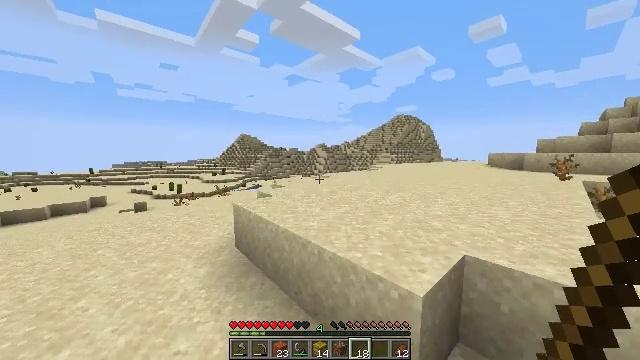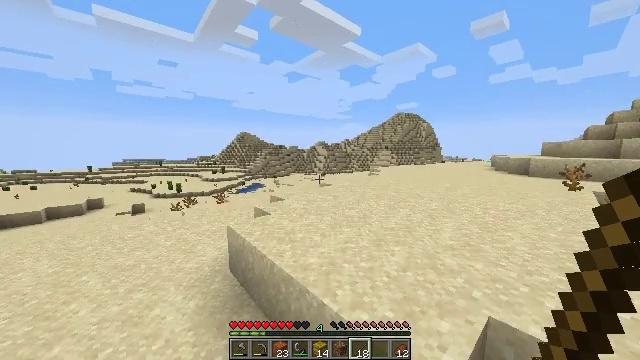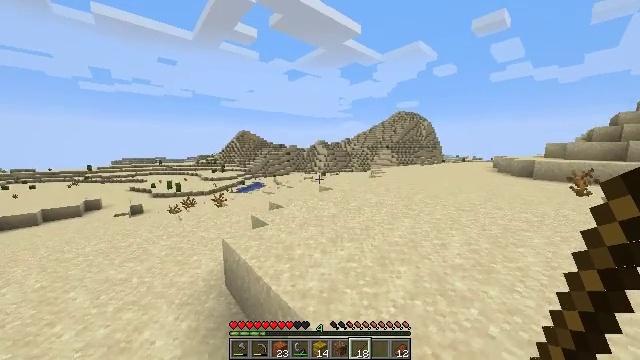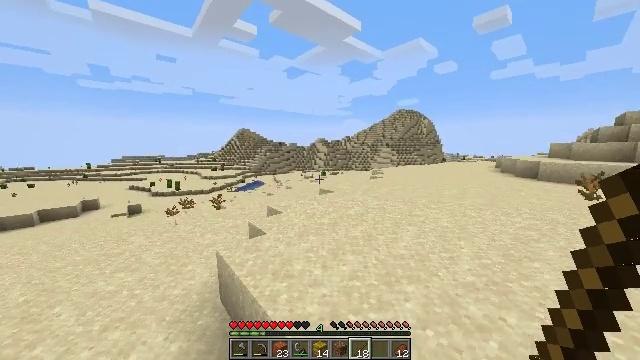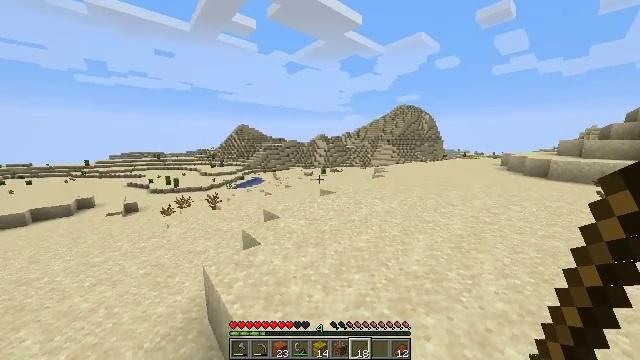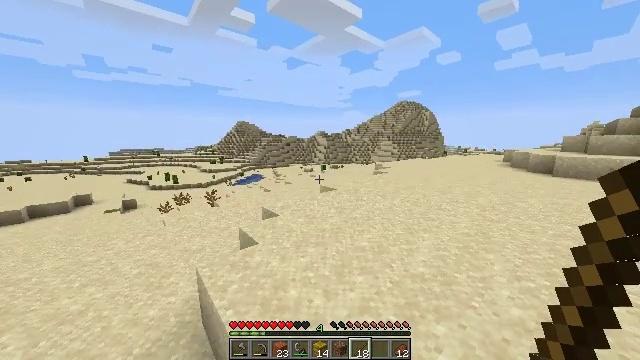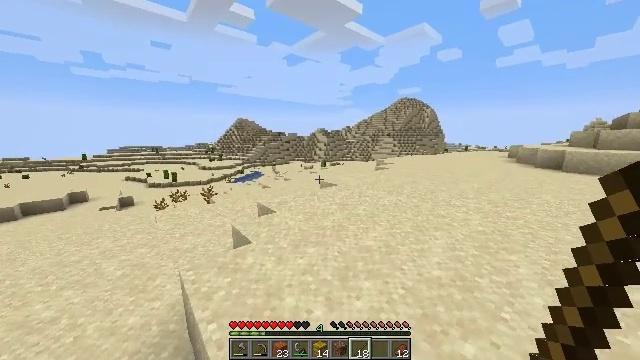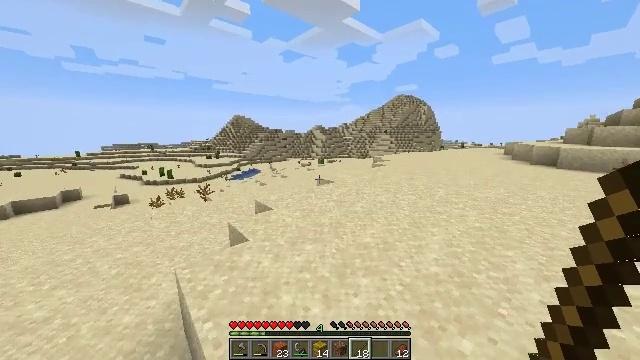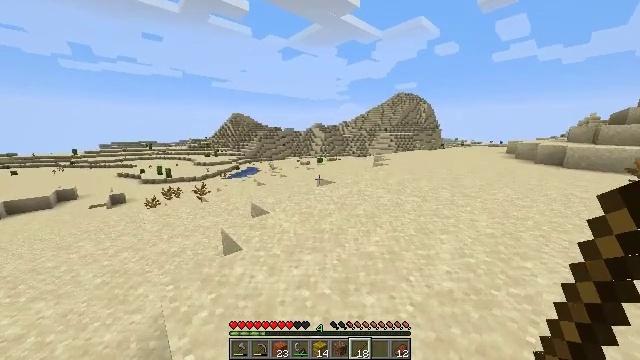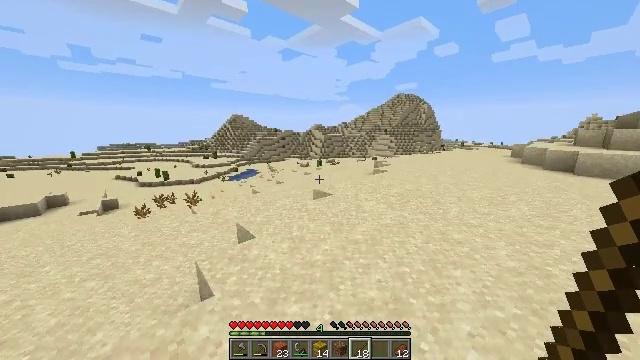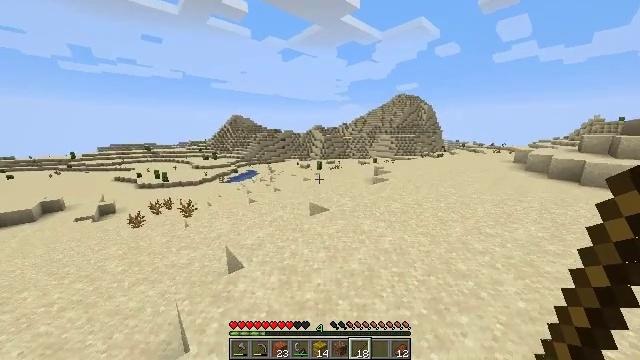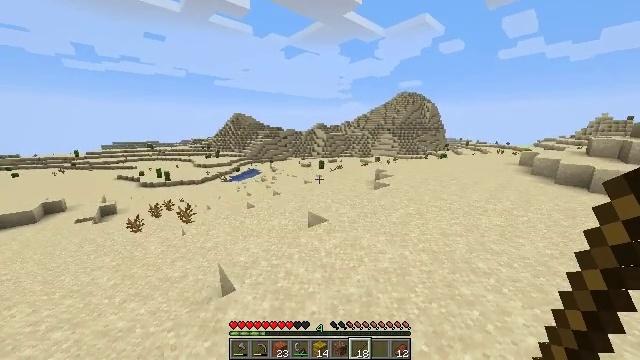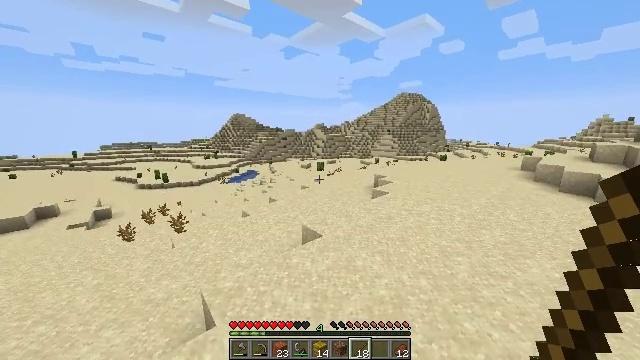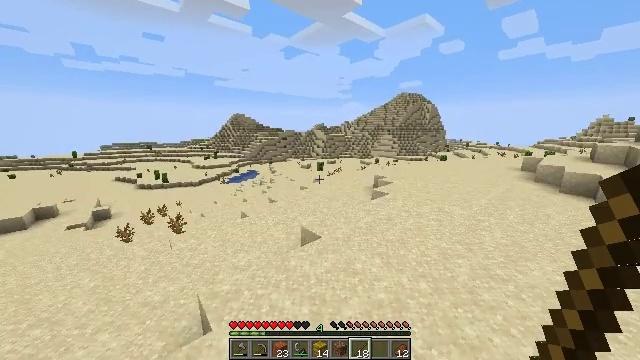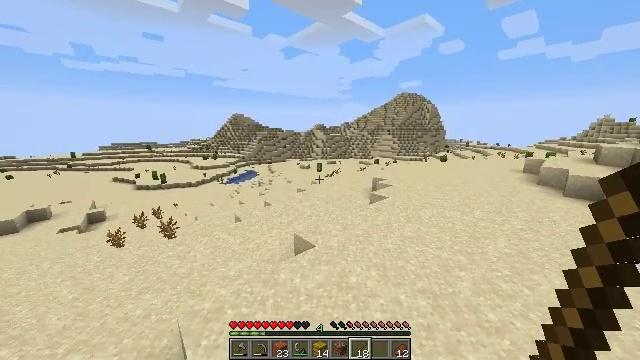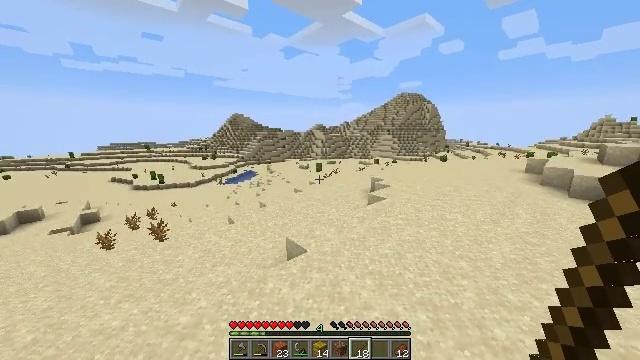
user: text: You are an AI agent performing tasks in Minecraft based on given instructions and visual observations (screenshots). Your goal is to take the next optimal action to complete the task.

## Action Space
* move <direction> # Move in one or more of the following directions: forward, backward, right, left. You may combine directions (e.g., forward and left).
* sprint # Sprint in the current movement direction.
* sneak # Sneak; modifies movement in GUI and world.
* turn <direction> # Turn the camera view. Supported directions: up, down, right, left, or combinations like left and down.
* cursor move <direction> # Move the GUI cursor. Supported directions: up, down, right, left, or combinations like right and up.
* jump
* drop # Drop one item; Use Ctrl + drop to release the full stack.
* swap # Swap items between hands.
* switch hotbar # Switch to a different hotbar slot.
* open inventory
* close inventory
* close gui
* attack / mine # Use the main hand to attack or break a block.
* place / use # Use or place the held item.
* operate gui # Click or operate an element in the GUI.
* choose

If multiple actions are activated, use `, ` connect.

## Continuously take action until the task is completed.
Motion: motion action
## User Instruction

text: Gather a dead bush.
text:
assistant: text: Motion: move forward, sprint, jump
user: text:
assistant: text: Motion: move forward, sprint, jump
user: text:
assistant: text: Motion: move forward, sprint, jump
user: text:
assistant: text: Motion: move forward, sprint, turn down, jump
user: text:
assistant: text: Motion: move forward, sprint, jump
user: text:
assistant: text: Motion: move forward, sprint, jump
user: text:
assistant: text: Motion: move forward, sprint, jump
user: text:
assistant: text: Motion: move forward and move right, sprint, jump
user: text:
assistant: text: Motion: move forward and move right, sprint, jump
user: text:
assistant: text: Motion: move forward and move right, jump
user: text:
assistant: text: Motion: move forward and move right, jump
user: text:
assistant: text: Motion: move forward and move right, jump
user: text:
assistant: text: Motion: move forward and move right, jump
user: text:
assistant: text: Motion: move forward and move right, jump
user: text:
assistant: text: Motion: move forward and move right, jump
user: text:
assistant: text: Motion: move forward and move right, jump
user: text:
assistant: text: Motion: move forward and move right, sprint, jump
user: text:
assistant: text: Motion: move forward and move right, sprint, jump
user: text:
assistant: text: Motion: move forward, sprint, jump
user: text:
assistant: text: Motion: move forward, sprint, jump
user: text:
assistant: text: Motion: move forward, sprint, jump
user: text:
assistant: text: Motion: move forward, sprint, turn right, jump
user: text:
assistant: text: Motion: move forward, sprint, turn right, jump
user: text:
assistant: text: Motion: move forward, sprint, turn right, jump
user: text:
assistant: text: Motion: move forward, sprint, turn right, jump
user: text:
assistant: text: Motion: move forward, sprint, turn right, jump
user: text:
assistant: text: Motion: move forward, sprint, jump
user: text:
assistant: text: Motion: move forward, sprint, jump
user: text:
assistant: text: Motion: move forward, sprint, jump
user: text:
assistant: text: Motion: move forward, jump